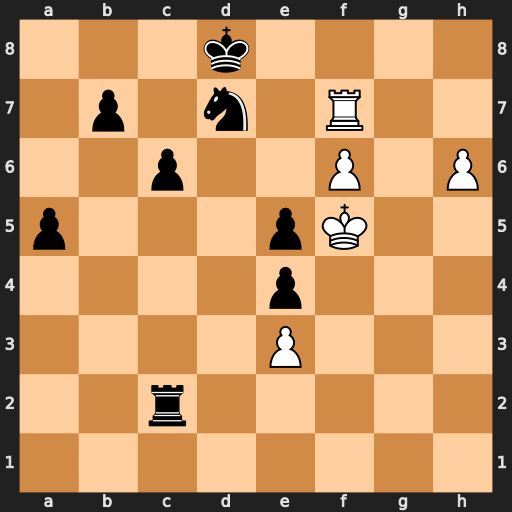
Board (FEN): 3k4/1p1n1R2/2p2P1P/p3pK2/4p3/4P3/2r5/8
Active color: w
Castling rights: -
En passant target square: -
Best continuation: Ke6 Nxf6 Kxf6